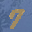
Label: 7